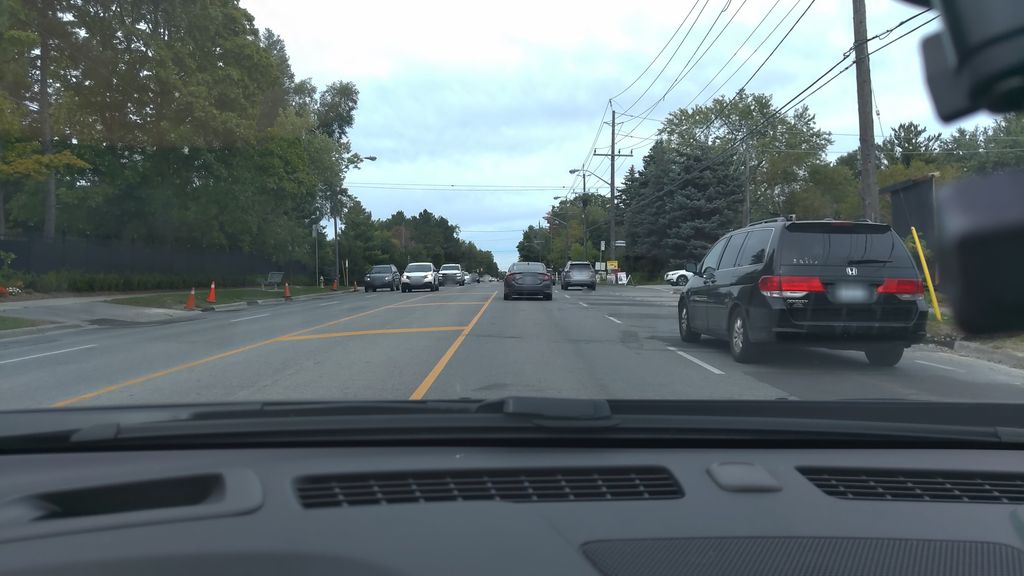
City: toronto